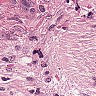
Metastatic tissue present: yes